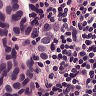
Metastatic tissue present: yes